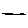
Label: line